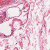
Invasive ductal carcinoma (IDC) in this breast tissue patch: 0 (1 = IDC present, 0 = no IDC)